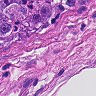
Metastatic tissue present: yes